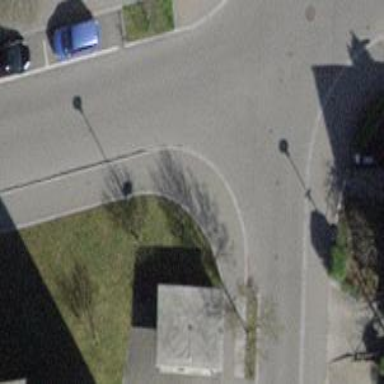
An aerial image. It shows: Sidewalk along the footway.